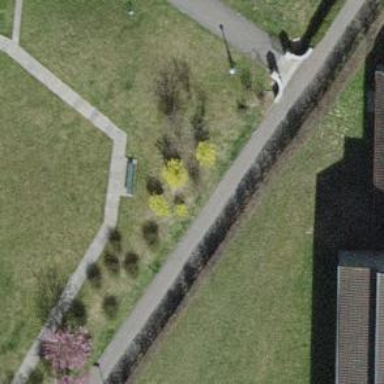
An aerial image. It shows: Bench for seating.